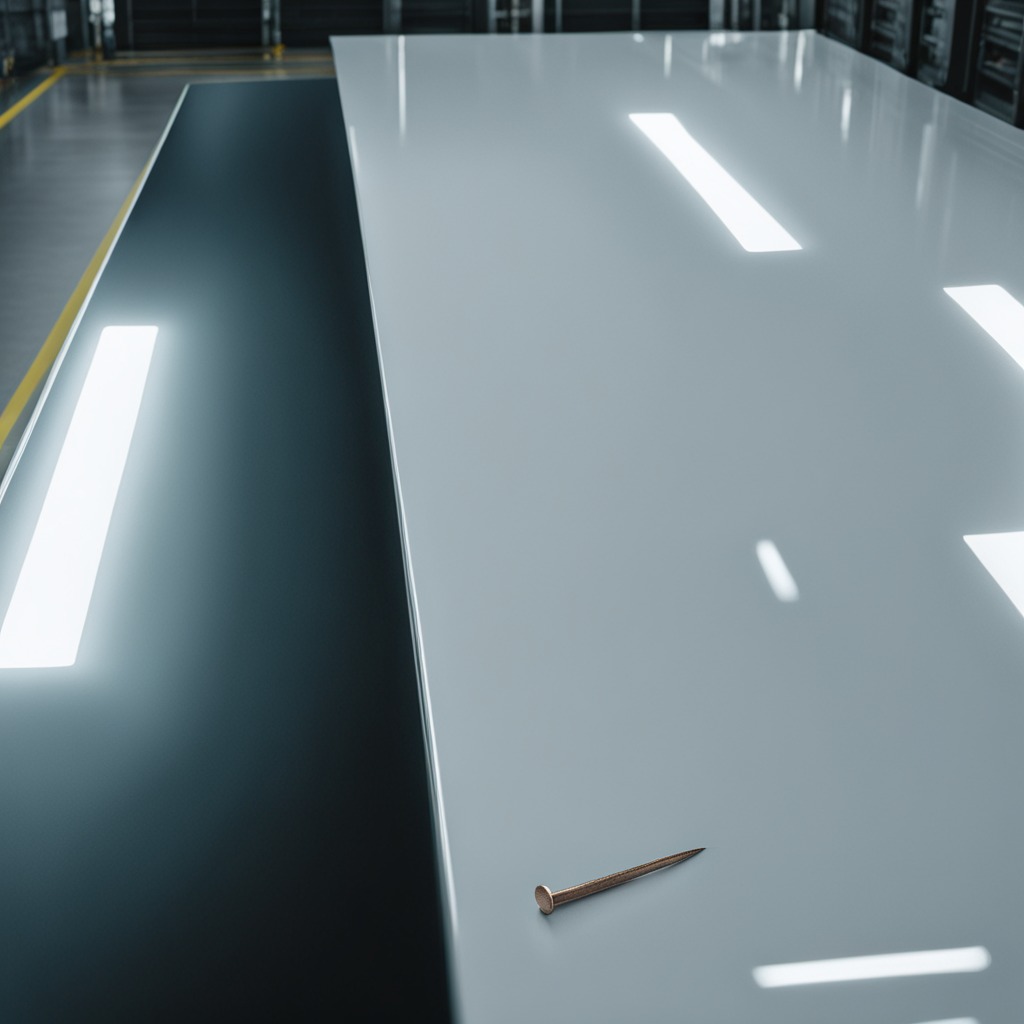
An iron nail lies on a high-gloss table in a ship maintenance bay industrial lighting.